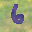
Label: 6